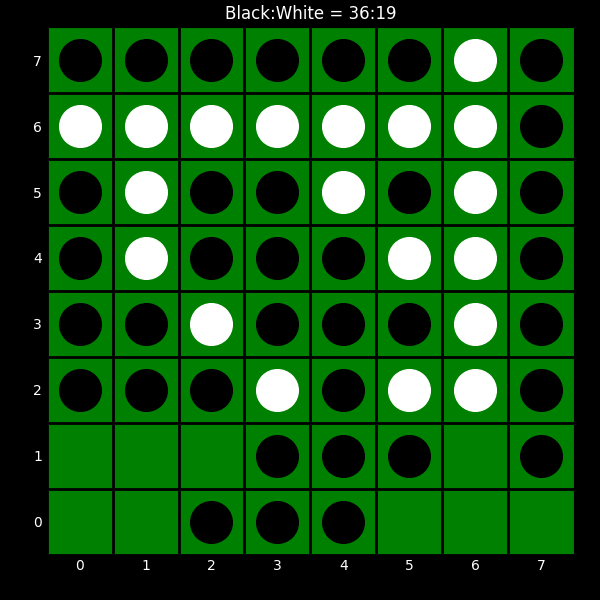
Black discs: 36
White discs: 19